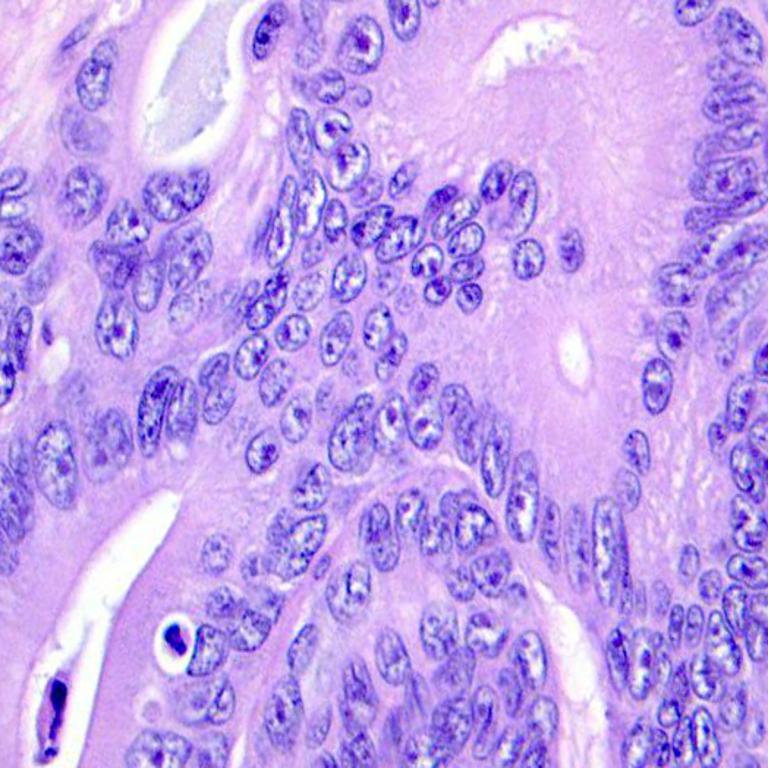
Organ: colon
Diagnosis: adenocarcinomas